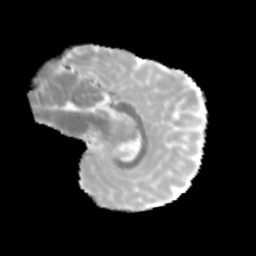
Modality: MD
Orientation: sagittal
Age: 12
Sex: female
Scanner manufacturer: siemens
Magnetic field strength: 3 T
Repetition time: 3.8 s
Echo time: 0.07 s